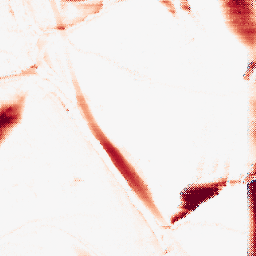
Category: morphological
Decomposition family: morphological_rect
Decomposition parameters: operation: opening
width: 50
height: 5
Upsampling method: regularized
Upsampling parameters: scale: 4
lambda_reg: 0.1
Upsampling scale: 4